The trace is the raw vibration amplitude of a rotating bearing as a function of time. Determine the bearing's health state. Answer with exactly one of: normal, inner_race, outer_race, ball.
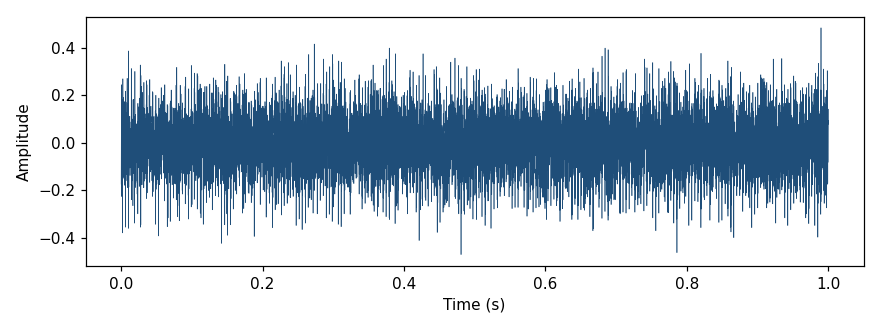
Answer: outer_race